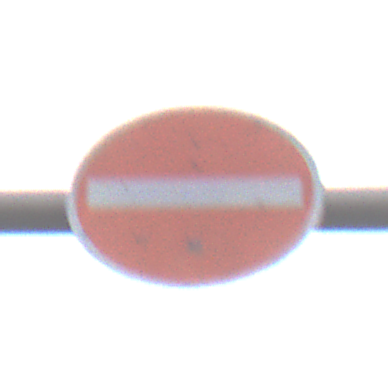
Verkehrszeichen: VerbotDerEinfahrt
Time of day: Midday
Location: Outdoor (Suburban)
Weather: Overcast
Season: NotSpecified
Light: Natural